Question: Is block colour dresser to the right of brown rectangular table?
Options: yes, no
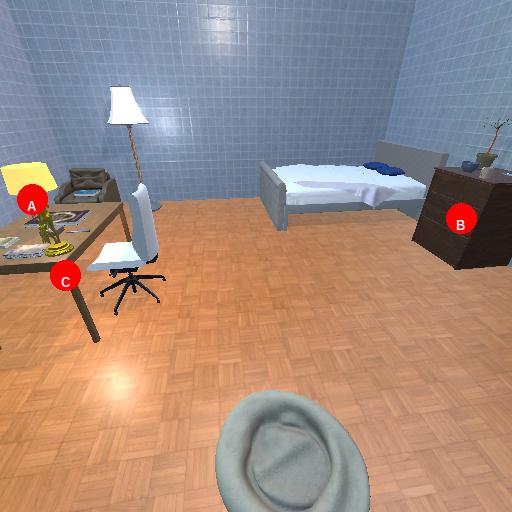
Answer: yes